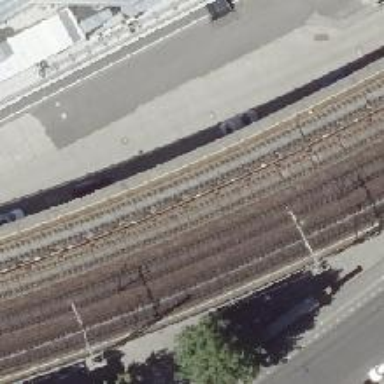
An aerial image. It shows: Viaduct bridge carrying electrified light rail track with ballastless construction.